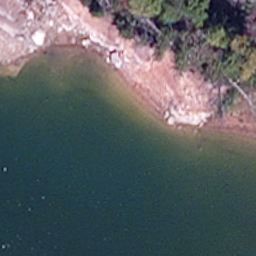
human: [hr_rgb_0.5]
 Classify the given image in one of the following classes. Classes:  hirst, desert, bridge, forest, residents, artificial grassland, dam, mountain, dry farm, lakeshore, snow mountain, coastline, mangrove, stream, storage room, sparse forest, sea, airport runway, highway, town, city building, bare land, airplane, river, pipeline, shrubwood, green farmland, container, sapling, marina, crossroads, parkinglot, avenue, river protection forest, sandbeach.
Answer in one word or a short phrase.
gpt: lakeshore